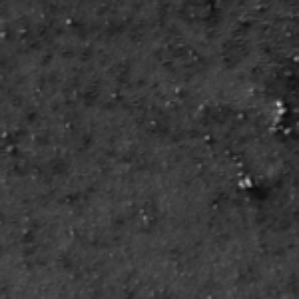
Label: frost